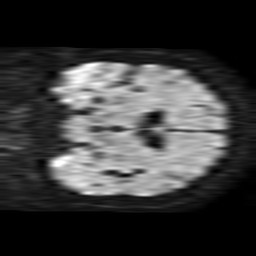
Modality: TRACE
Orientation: coronal
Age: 63
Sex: female
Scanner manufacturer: philips
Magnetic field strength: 1.5 T
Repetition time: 3.272 s
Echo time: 0.06922 s